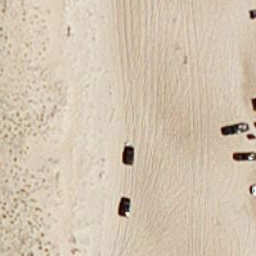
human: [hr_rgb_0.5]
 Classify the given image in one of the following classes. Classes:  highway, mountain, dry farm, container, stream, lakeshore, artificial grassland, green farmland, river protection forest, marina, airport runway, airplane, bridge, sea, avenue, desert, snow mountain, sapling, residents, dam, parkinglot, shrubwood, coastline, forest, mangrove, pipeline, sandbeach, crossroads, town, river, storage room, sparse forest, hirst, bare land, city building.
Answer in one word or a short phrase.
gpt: sandbeach